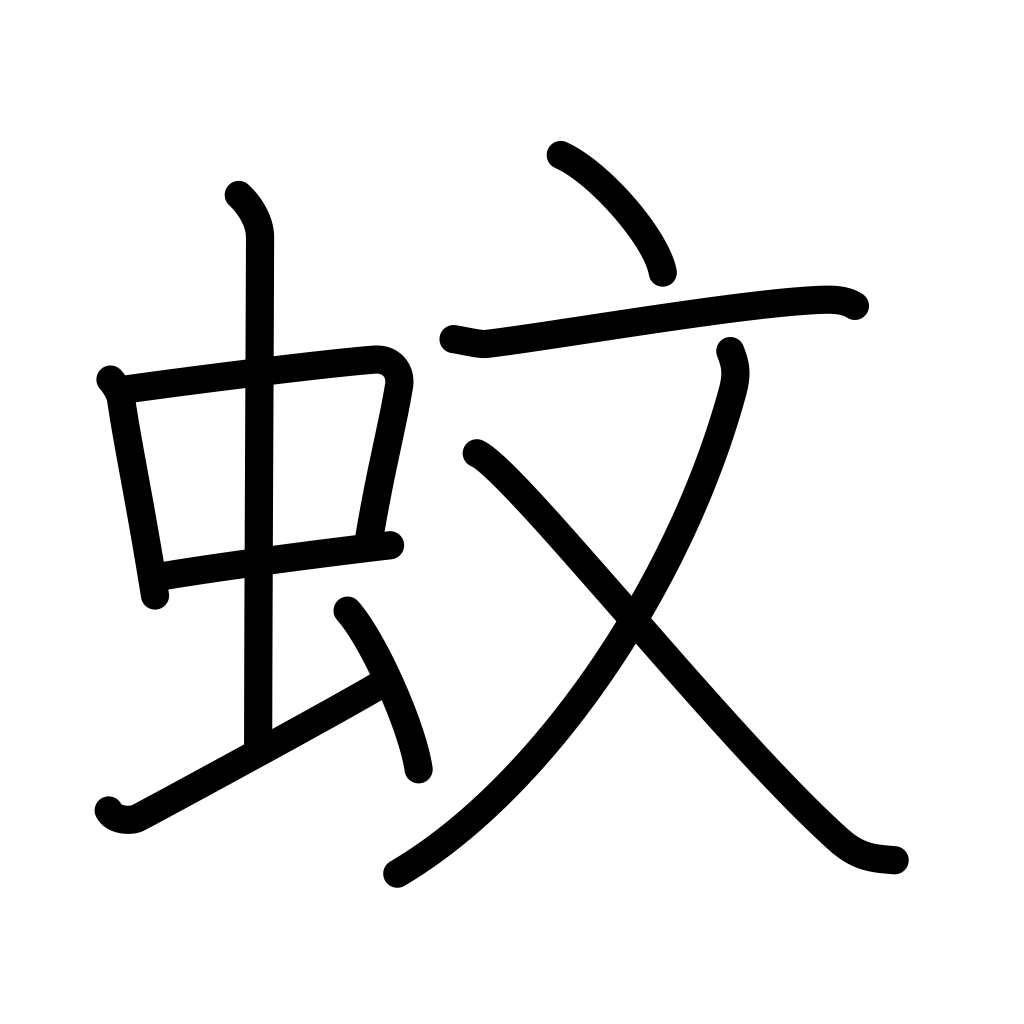
Meaning: mosquito